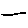
Label: line